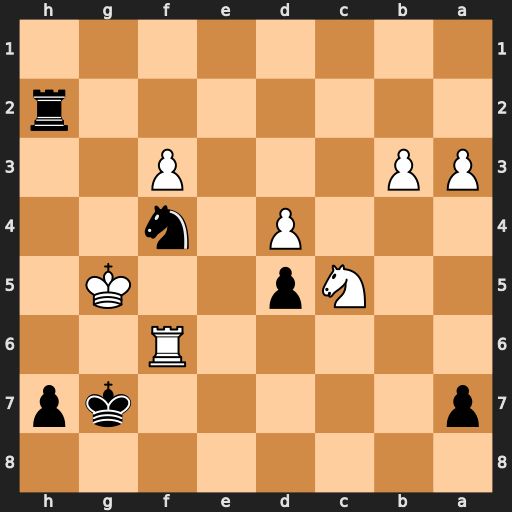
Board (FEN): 8/p5kp/5R2/2Np2K1/3P1n2/PP3P2/7r/8
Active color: b
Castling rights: -
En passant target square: -
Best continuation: Rh5+ Kxf4 Kxf6